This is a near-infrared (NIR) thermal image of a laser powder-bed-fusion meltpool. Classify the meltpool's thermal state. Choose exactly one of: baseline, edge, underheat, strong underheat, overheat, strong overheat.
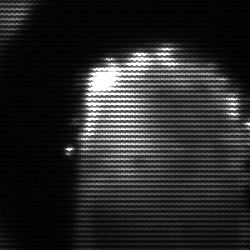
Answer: baseline